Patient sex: F
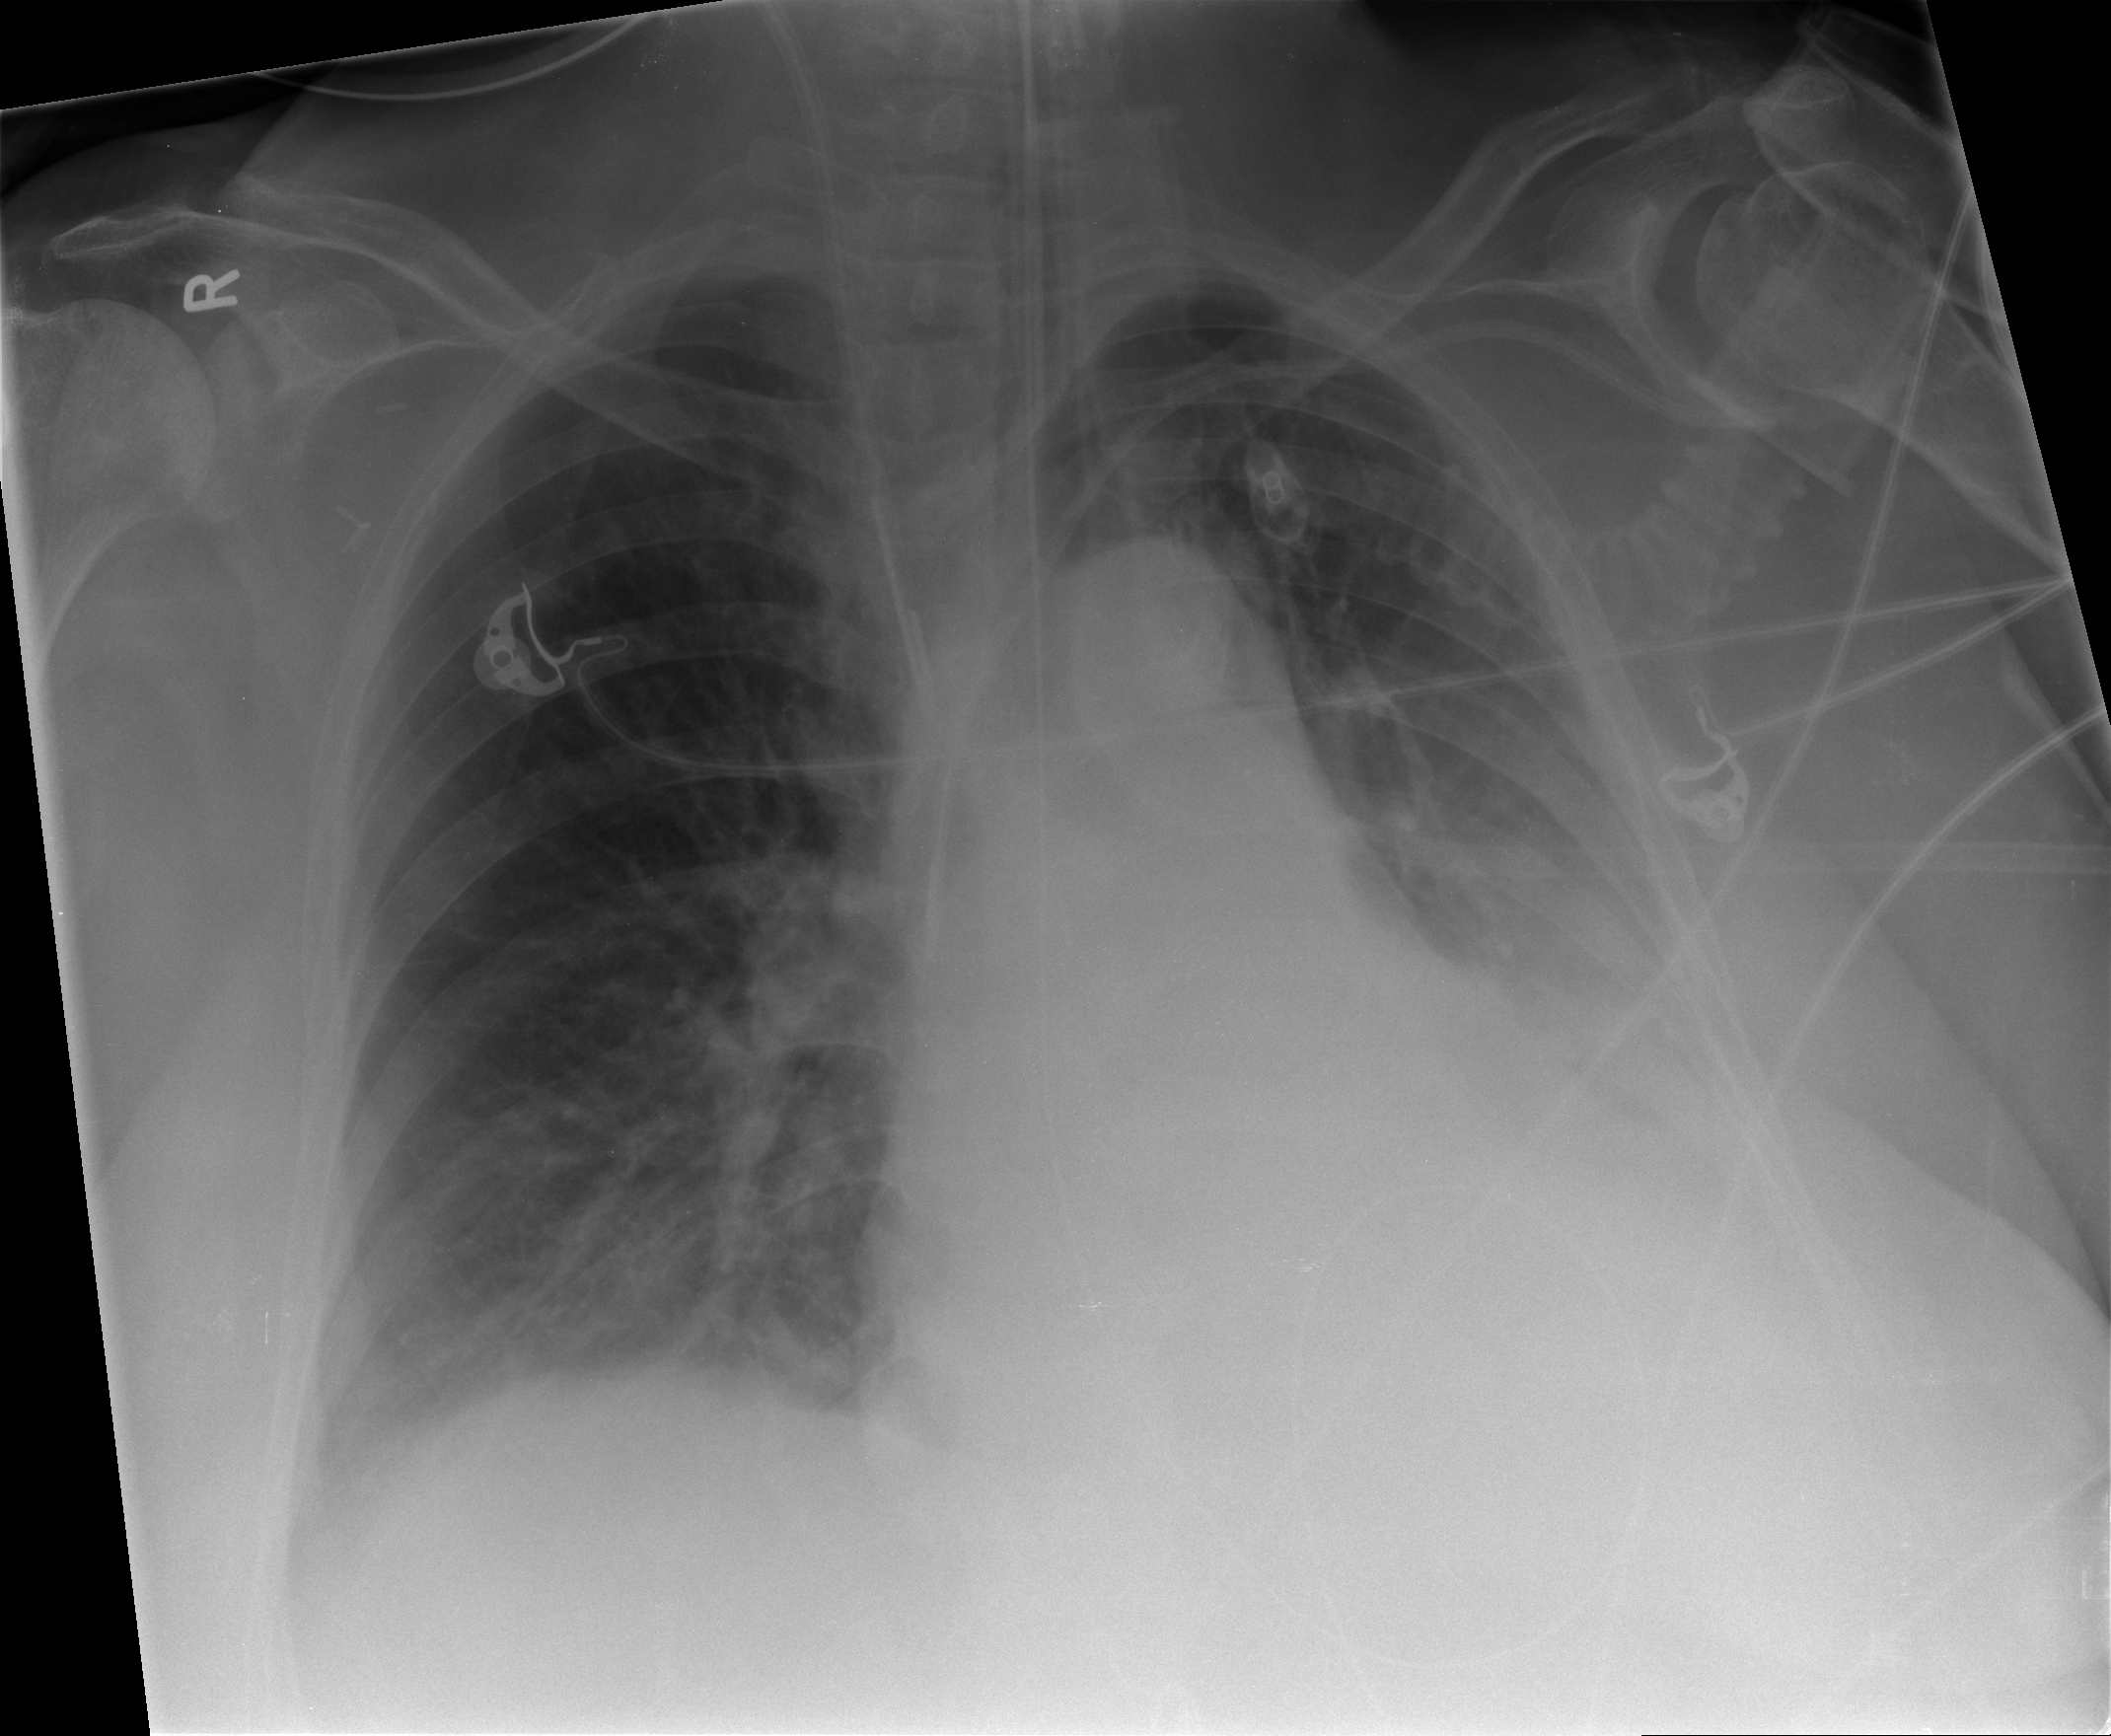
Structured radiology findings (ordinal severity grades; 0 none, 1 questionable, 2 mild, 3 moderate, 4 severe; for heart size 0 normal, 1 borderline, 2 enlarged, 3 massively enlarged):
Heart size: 2
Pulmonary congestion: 0
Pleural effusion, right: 1
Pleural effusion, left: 2
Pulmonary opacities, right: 1
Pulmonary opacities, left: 0
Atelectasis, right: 2
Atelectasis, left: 2